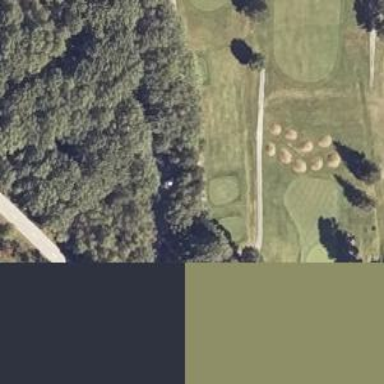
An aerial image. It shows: Path used for both walking and golf.